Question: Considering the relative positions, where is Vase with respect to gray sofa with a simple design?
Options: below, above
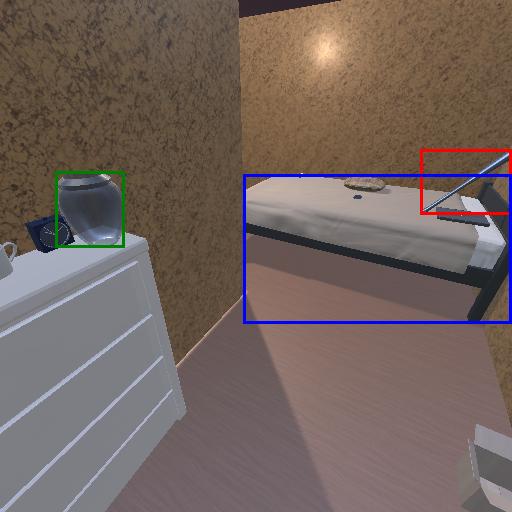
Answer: below